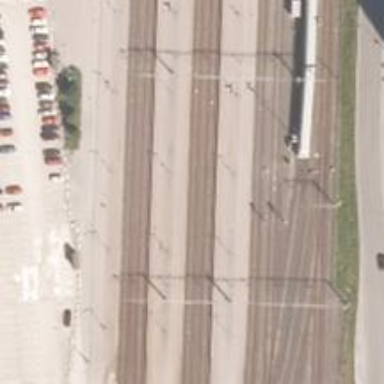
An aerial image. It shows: Platform edge at railway station.